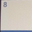
Piece: xx